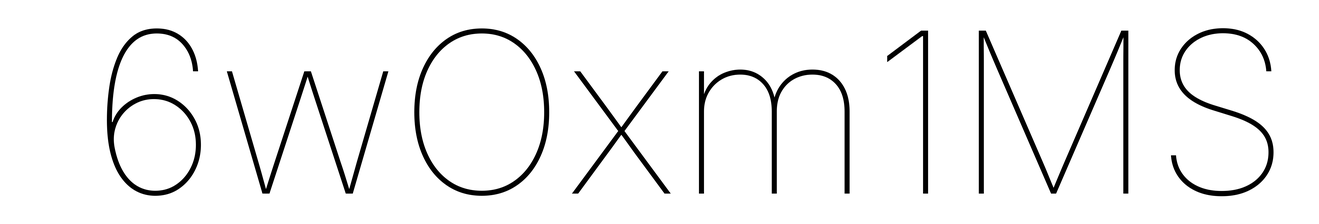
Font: Inter_Thin